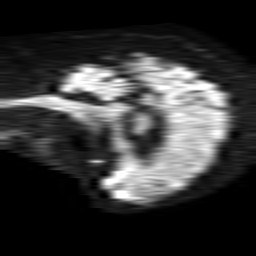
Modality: TRACE
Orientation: sagittal
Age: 58
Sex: female
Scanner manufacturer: philips
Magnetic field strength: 1.5 T
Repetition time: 4.6 s
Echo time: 0.08517 s